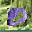
Label: 0